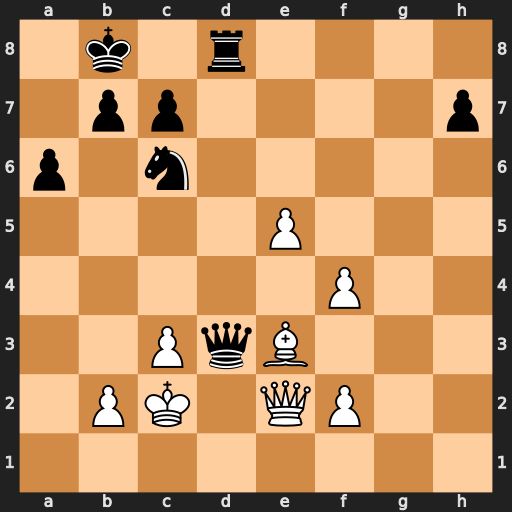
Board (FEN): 1k1r4/1pp4p/p1n5/4P3/5P2/2PqB3/1PK1QP2/8
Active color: w
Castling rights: -
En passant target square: -
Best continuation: Qxd3 Rxd3 Kxd3